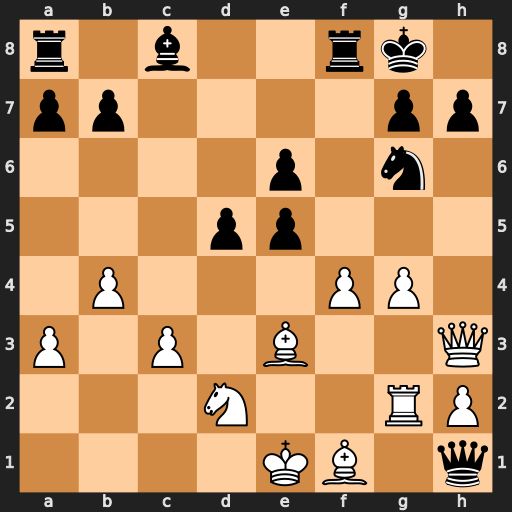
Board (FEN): r1b2rk1/pp4pp/4p1n1/3pp3/1P3PP1/P1P1B2Q/3N2RP/4KB1q
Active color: w
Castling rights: -
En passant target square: -
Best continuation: Rg1 Qxg1 Bxg1